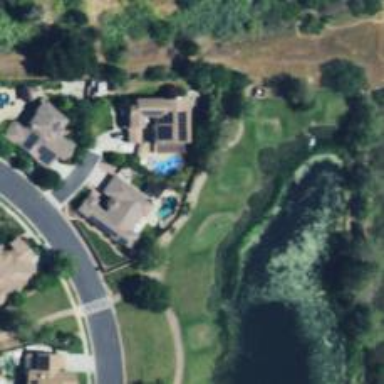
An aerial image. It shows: Golf cartpath that is also road path.